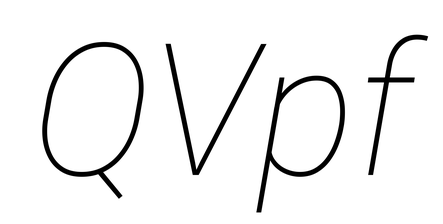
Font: Roboto-Italic_Thin_Italic